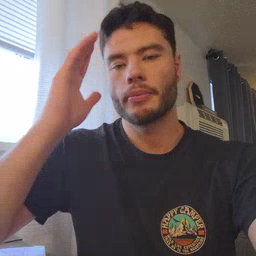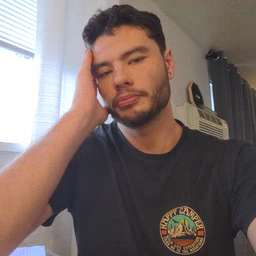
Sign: nap